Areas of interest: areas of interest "Table Tennis Hall"
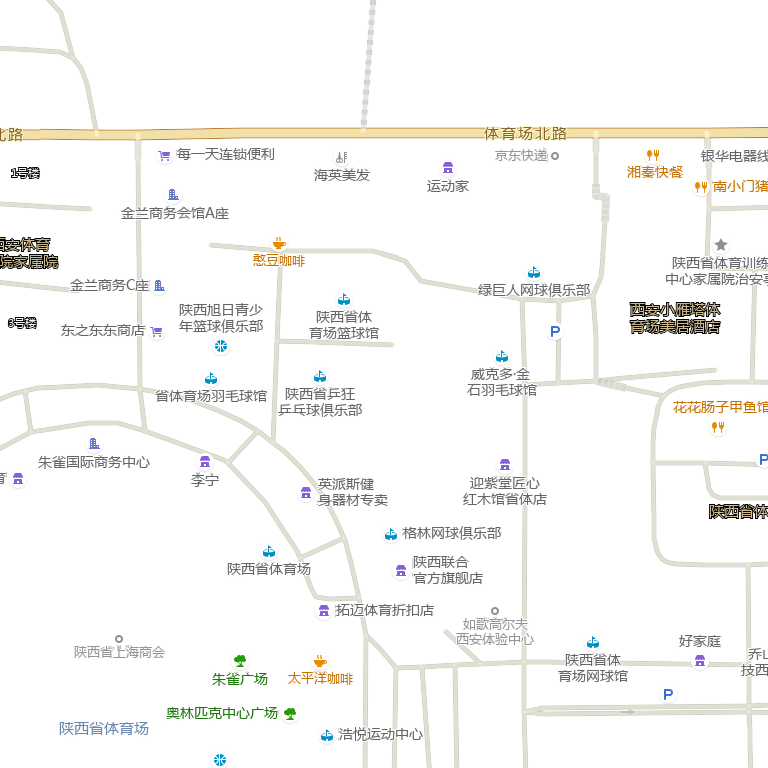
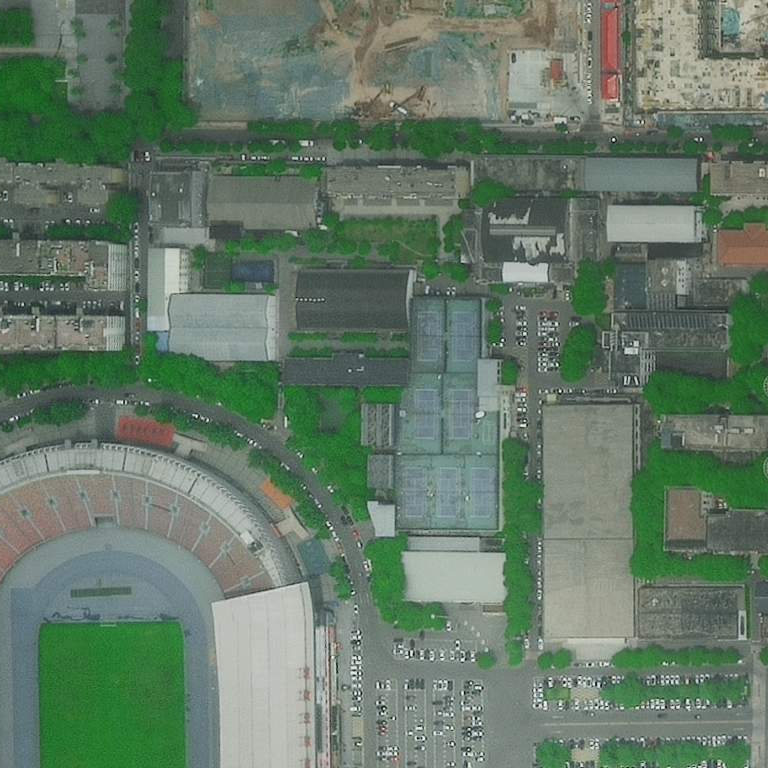